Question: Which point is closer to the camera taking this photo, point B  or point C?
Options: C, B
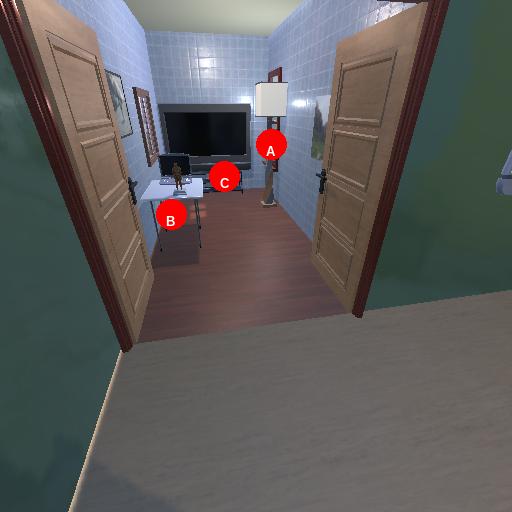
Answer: C